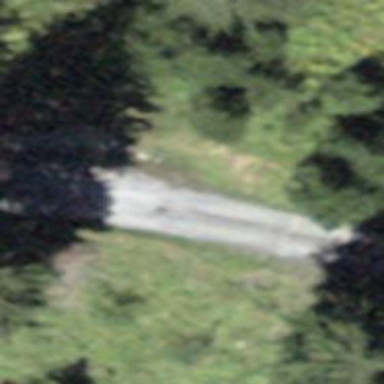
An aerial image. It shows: Well-maintained track road with grade 1 tracktype.